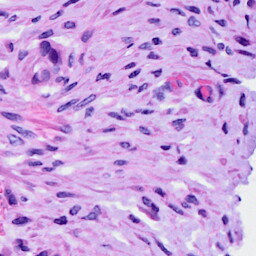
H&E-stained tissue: Ovarian